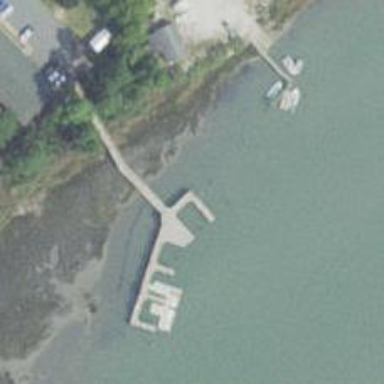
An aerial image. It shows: Man-made pier.